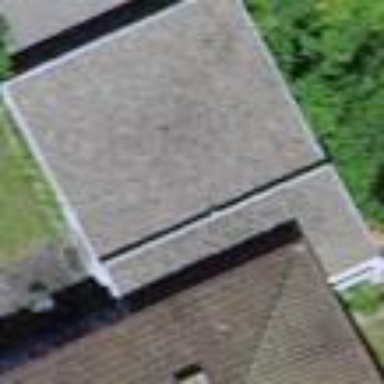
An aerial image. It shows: Garage.